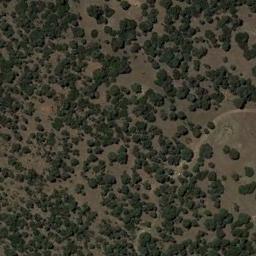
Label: chaparral